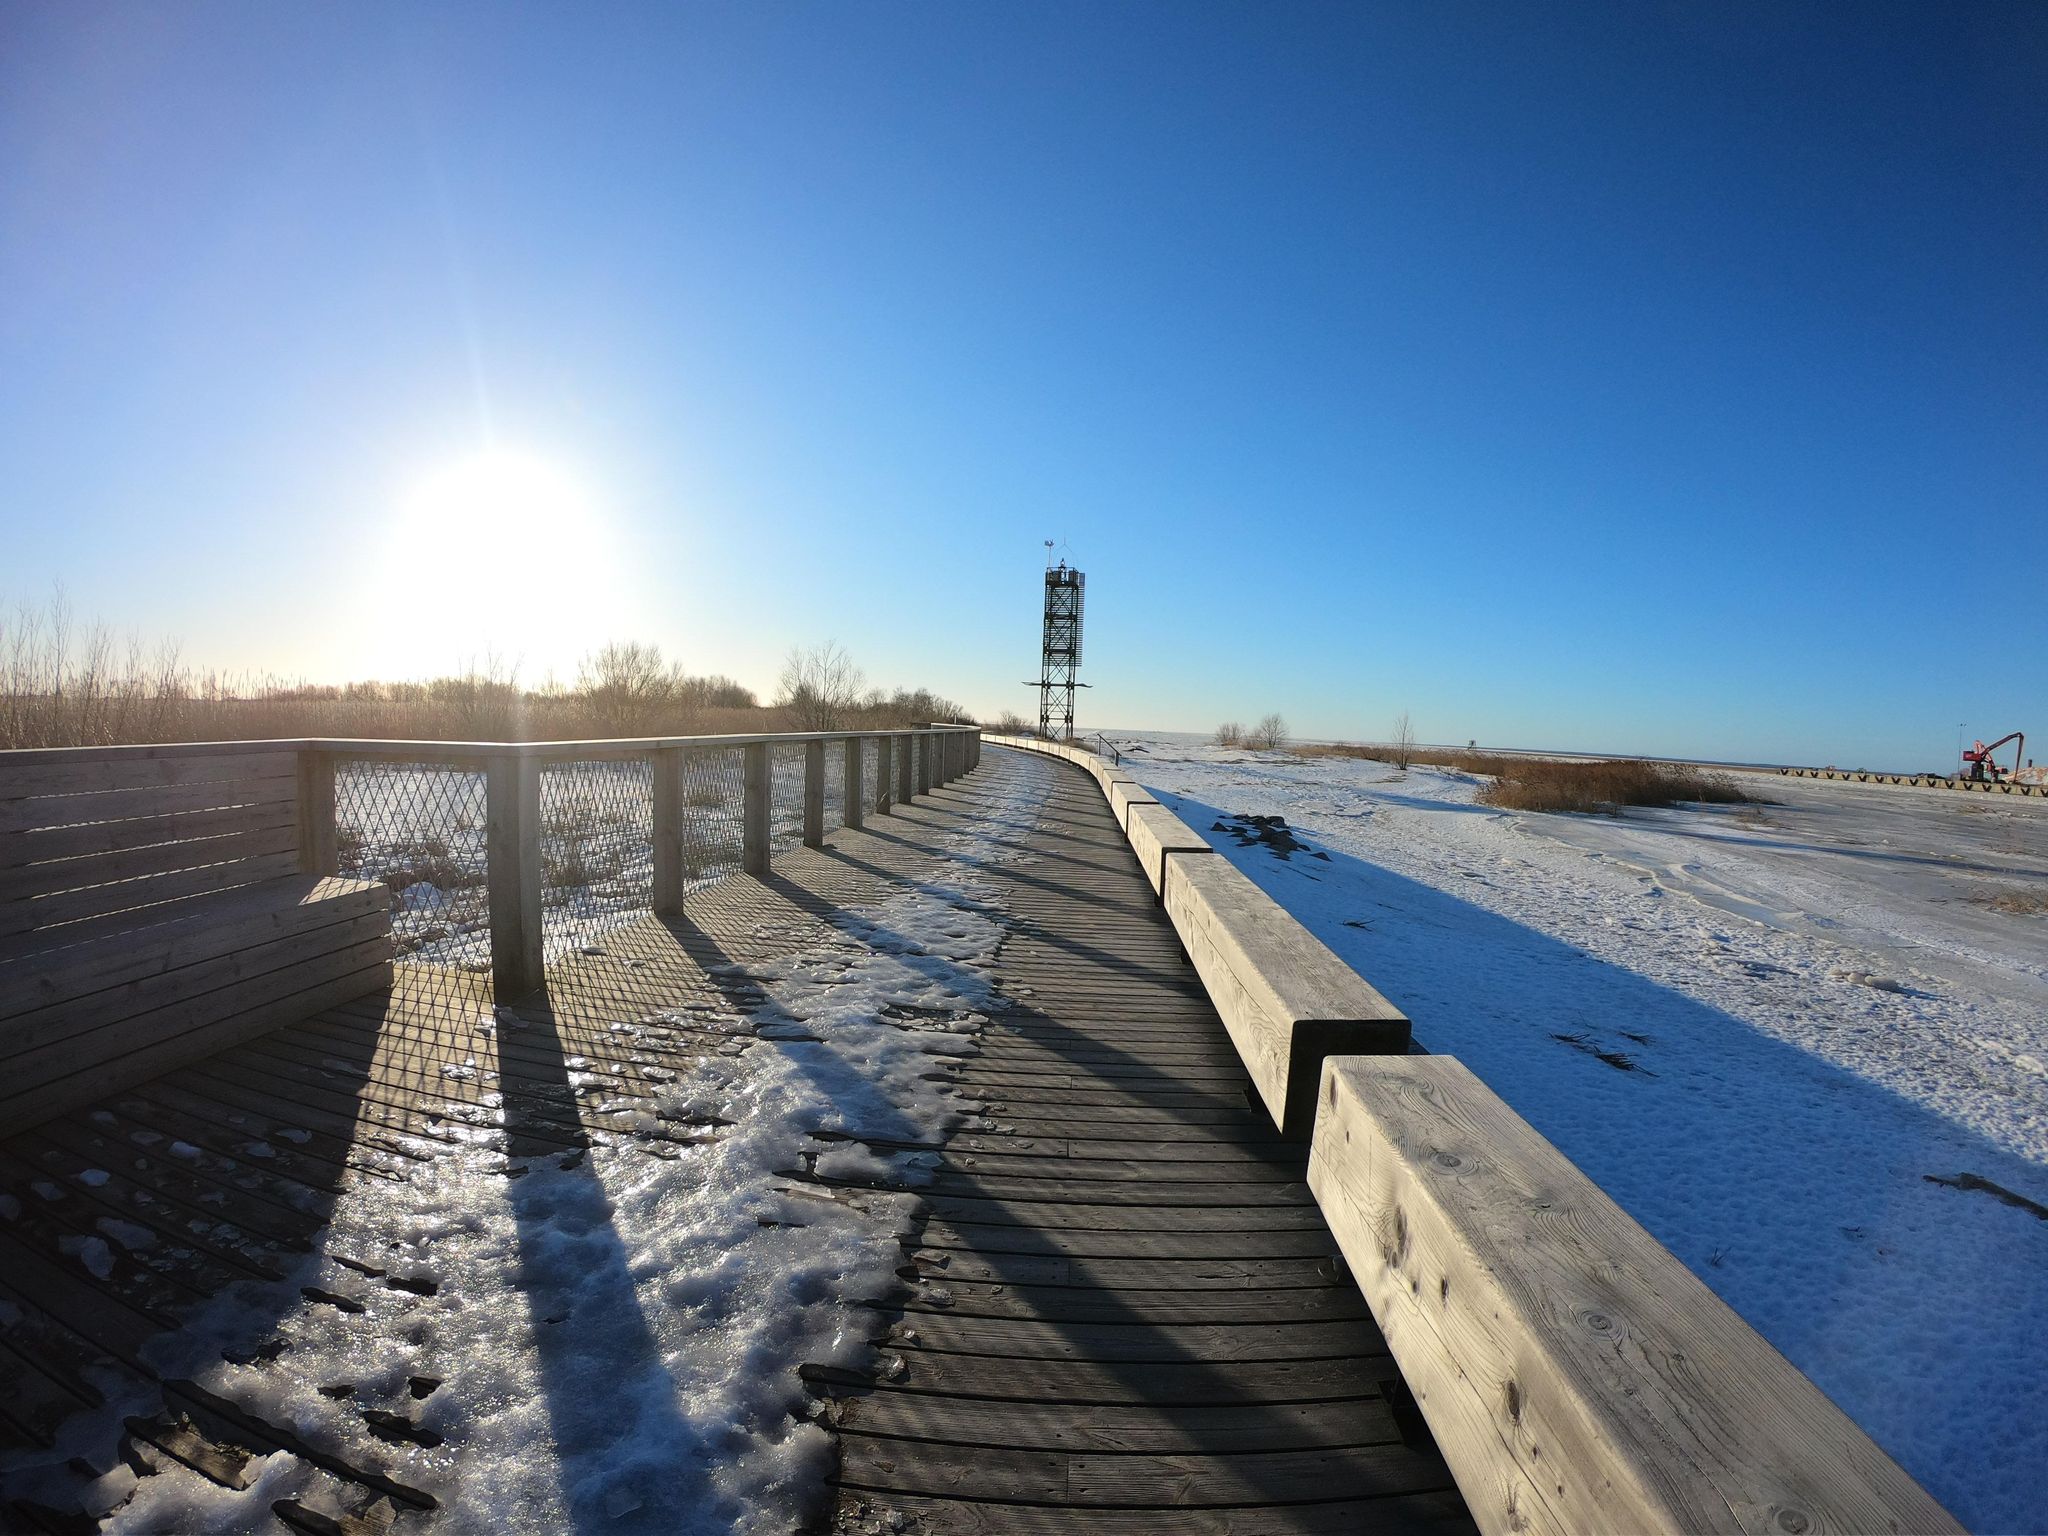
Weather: snowy
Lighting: day
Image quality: good
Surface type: walking surface
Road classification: cycleway, footway, path
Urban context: suburban or peri-urban
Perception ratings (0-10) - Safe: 7.92, Lively: 0.77, Beautiful: 8.03, Boring: 4.84, Depressing: 5.61, Wealthy: 5.52